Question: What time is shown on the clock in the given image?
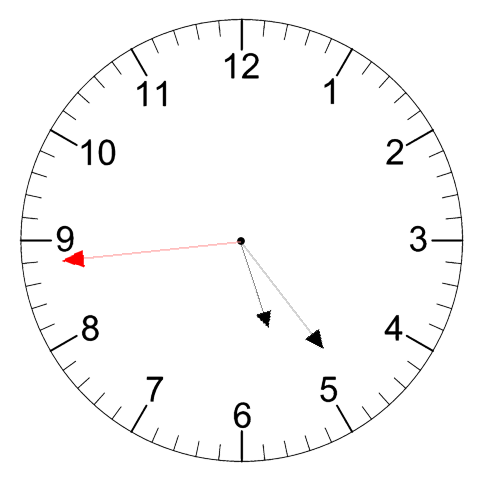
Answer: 05:23:44